Interaction volume radius: 5 \u00c5
Interaction volume height: 10 \u00c5
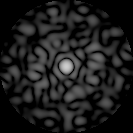
Disorder parameter: 0.8302